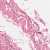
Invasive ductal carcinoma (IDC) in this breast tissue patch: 0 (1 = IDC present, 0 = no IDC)